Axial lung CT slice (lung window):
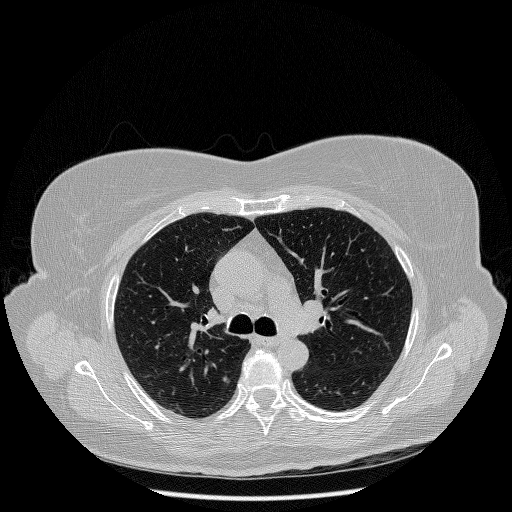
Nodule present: no